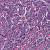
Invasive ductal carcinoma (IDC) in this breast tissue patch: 1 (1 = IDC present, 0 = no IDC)